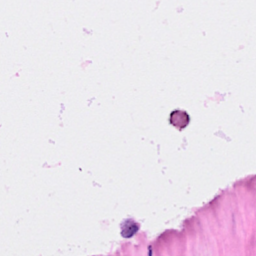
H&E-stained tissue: Breast